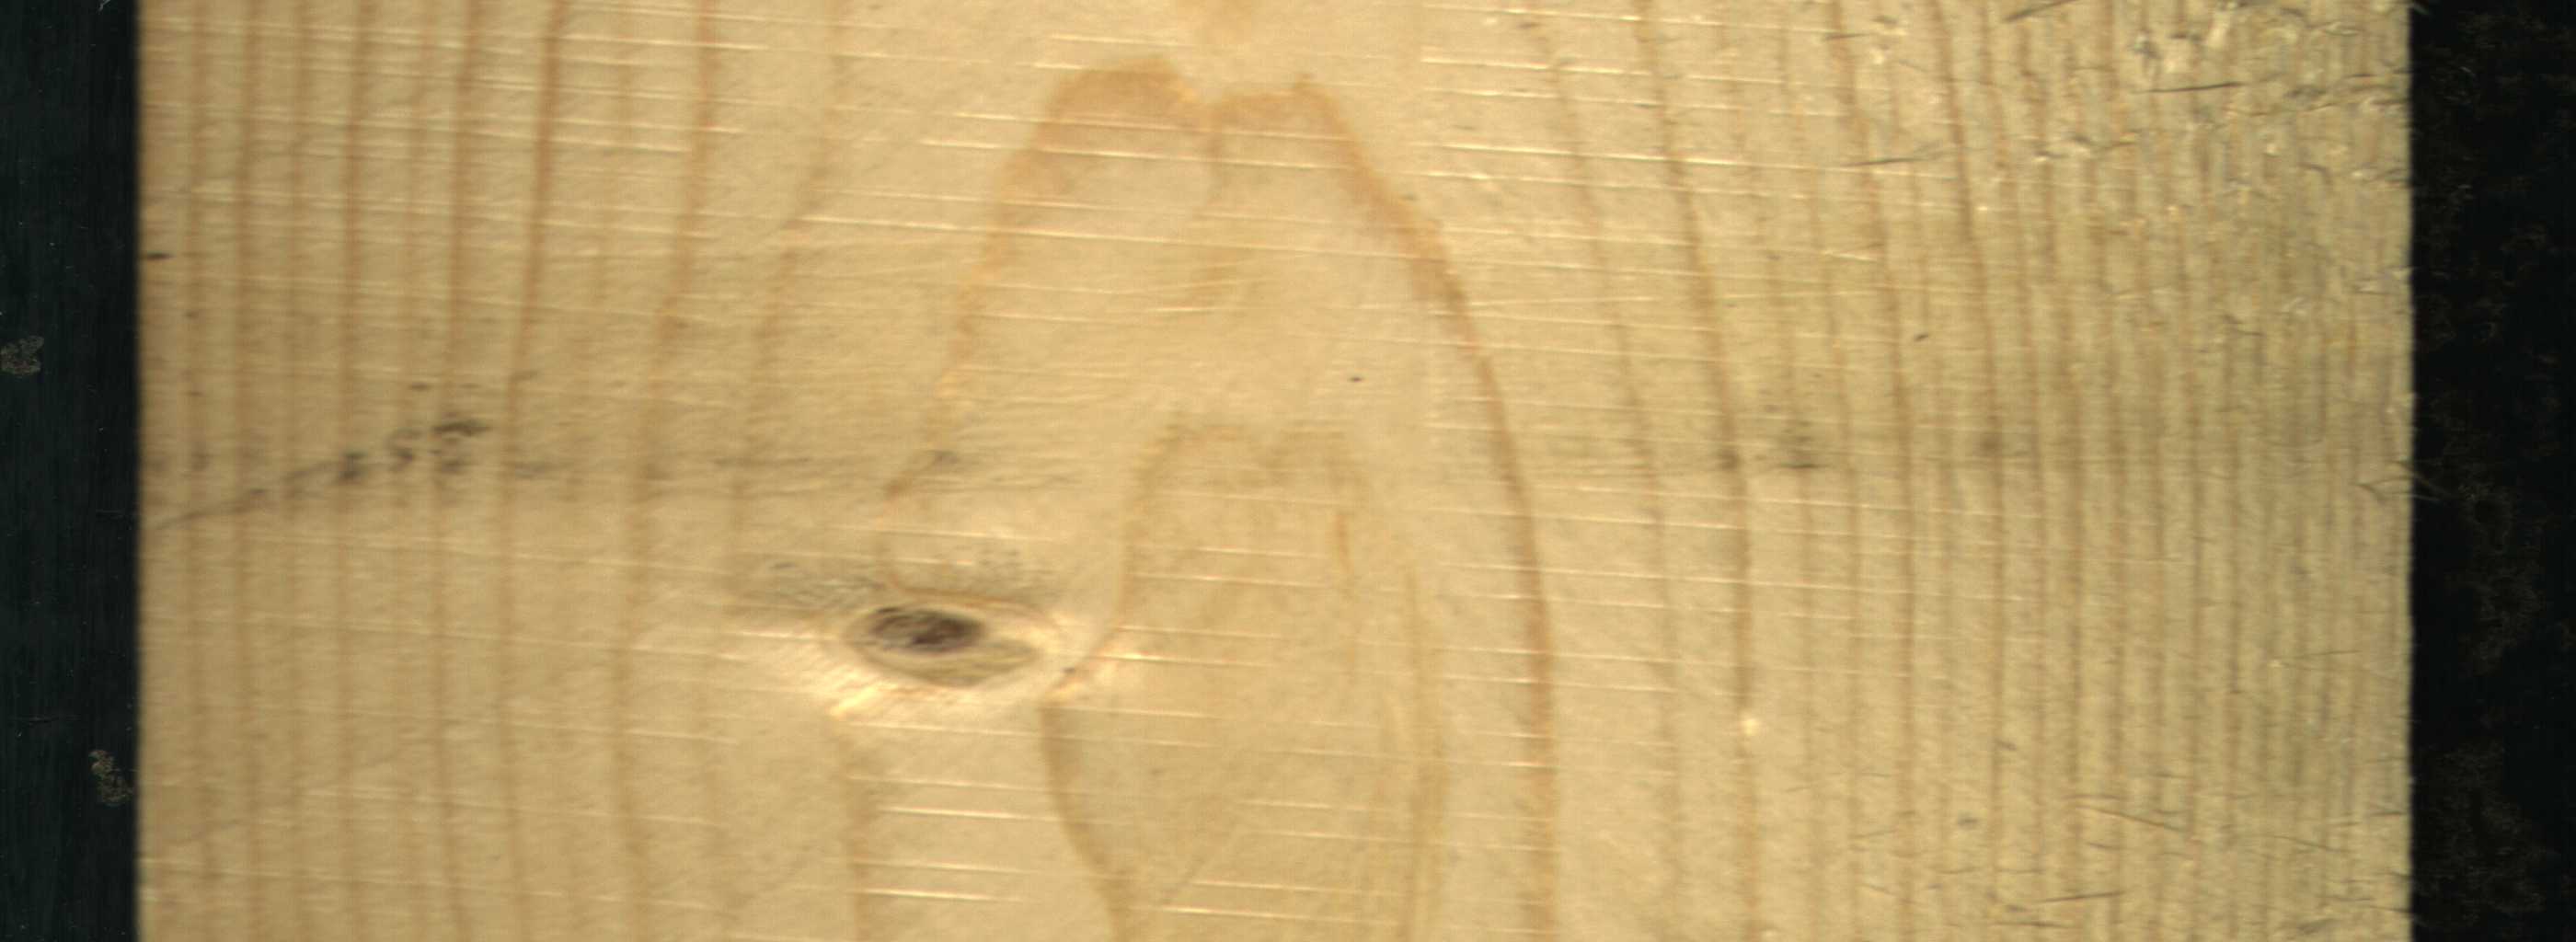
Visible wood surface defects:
Live_Knot